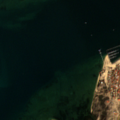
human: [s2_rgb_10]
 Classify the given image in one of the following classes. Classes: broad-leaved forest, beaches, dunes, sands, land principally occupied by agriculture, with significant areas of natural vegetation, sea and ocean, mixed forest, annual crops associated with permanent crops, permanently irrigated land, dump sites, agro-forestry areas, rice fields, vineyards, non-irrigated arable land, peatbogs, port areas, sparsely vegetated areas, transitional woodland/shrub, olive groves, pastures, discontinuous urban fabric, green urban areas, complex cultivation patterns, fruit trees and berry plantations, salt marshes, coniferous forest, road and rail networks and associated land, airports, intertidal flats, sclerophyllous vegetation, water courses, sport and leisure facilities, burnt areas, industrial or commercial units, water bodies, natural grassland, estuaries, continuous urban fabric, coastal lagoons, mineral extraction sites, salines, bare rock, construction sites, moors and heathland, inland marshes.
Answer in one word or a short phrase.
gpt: beaches, dunes, sands, salt marshes, intertidal flats, coastal lagoons